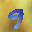
Label: 9